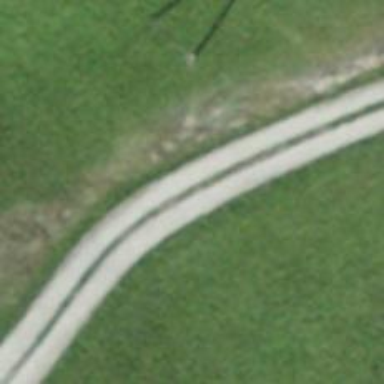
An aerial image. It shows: Unclassified road with concrete lanes and no sidewalks.